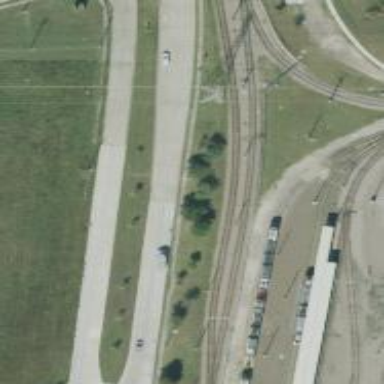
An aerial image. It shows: Light rail yard with electrified contact lines.